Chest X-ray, PA view. Patient: 57 years old, sex M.
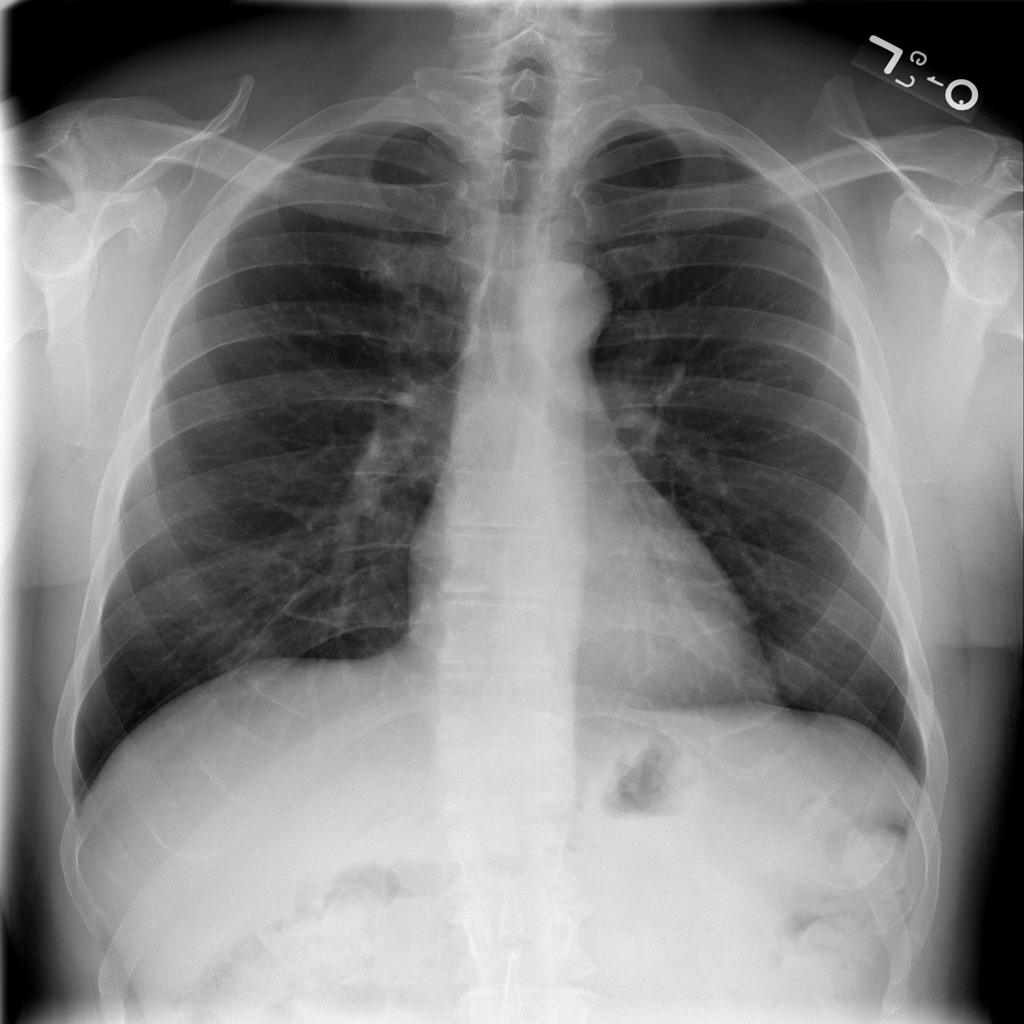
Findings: No Finding